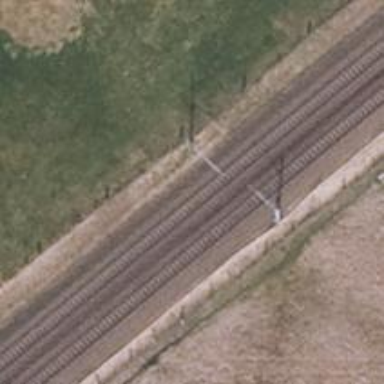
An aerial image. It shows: Milestone along the railway with catenary mast.